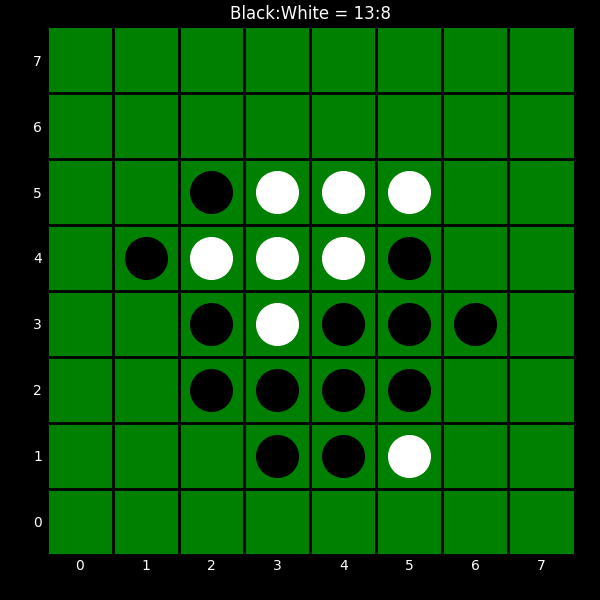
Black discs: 13
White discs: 8